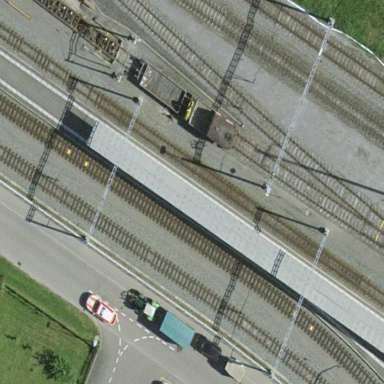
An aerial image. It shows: Platform for public transport and railway.